Question: Can I output unicode, like the classic deskflip '(+deg#deg)+( +-+' to the console?
Do I have to set this 'mode' in the cli when i run the script, or could I do some magic in the script itself so the consumers of my script don't need to remember to do anything funky in the CLI?
this is my screenshot ....

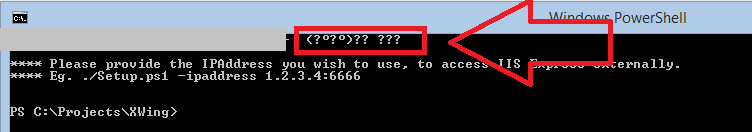
Answer: This is a limitation of the console rather than a limitation of Powershell. If you use a different Powershell host (e.g. the Powershell ISE) then the output will appear as you expect:
'''
PS C:\> write-host "(+deg#deg)+( +-+"
(+deg#deg)+( +-+
'''
If you try that in the console window you actually get the same characters output (as you can tell if you copy/paste into something that will display them).